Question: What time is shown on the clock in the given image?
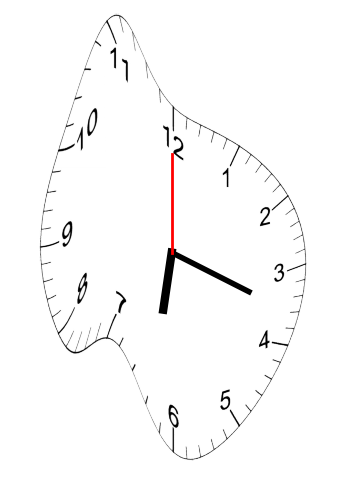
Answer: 06:18:00